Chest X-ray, AP view. Patient: 50 years old, sex F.
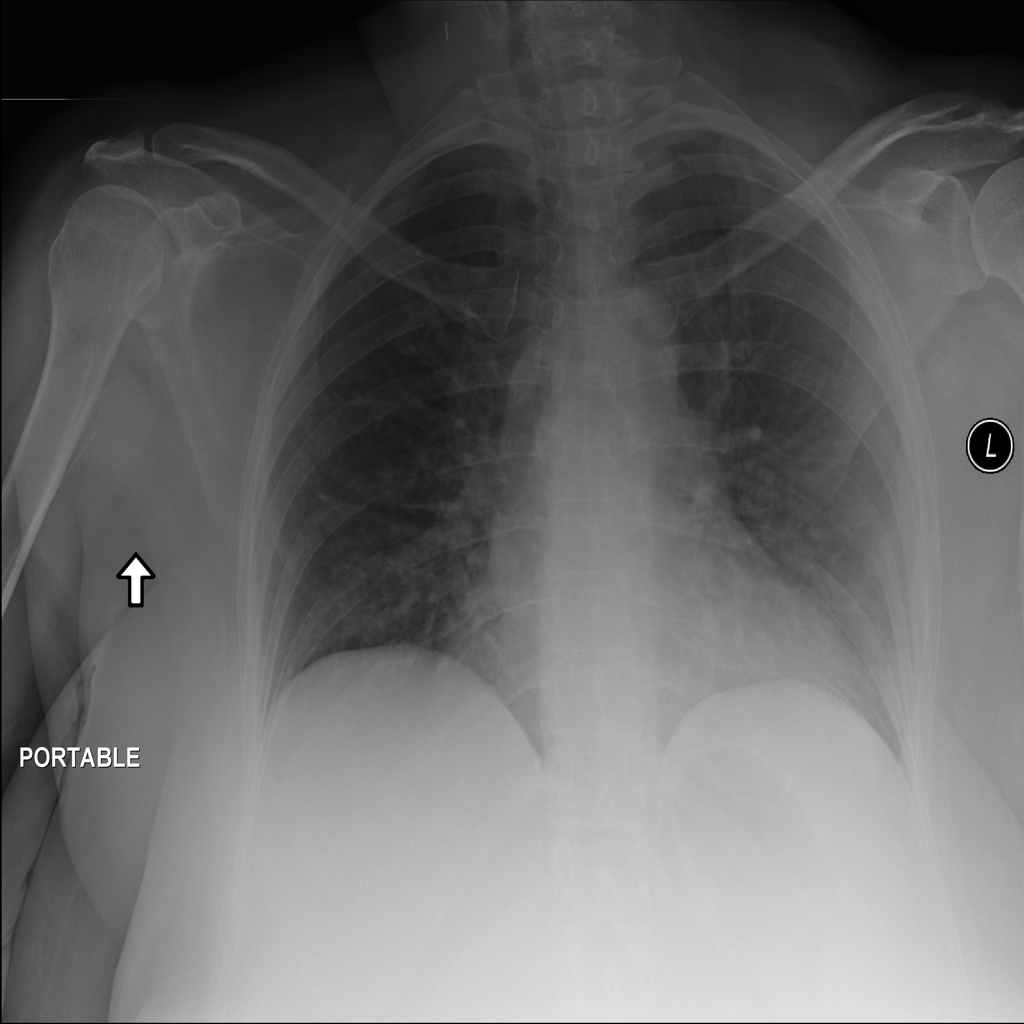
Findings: No Finding